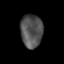
Tissue: prostate
Cell type: T cells
Senescence score: 0.2112
Nuclear area (px): 712
Mean DAPI intensity: 81.937